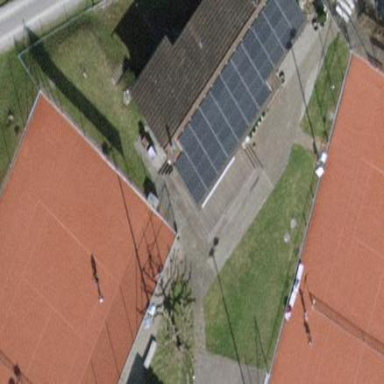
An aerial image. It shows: Sports center with tennis facilities.